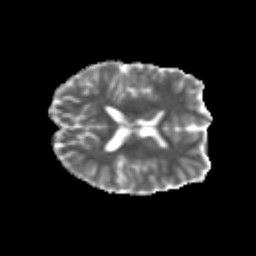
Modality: MD
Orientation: axial
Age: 24
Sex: male
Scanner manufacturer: siemens
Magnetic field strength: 3 T
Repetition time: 3.5 s
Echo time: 0.125 s